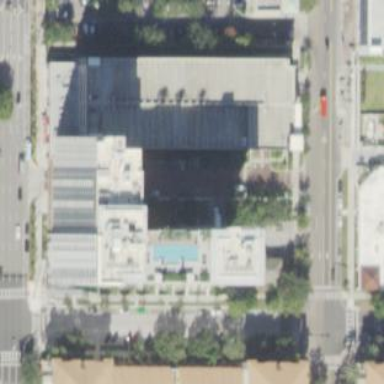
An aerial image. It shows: Part of building is shown in the image.